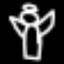
Label: angel